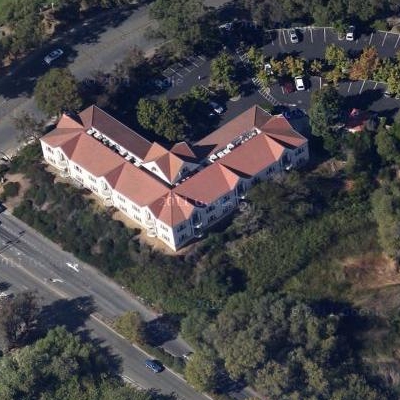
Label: Resident